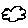
Label: cloud